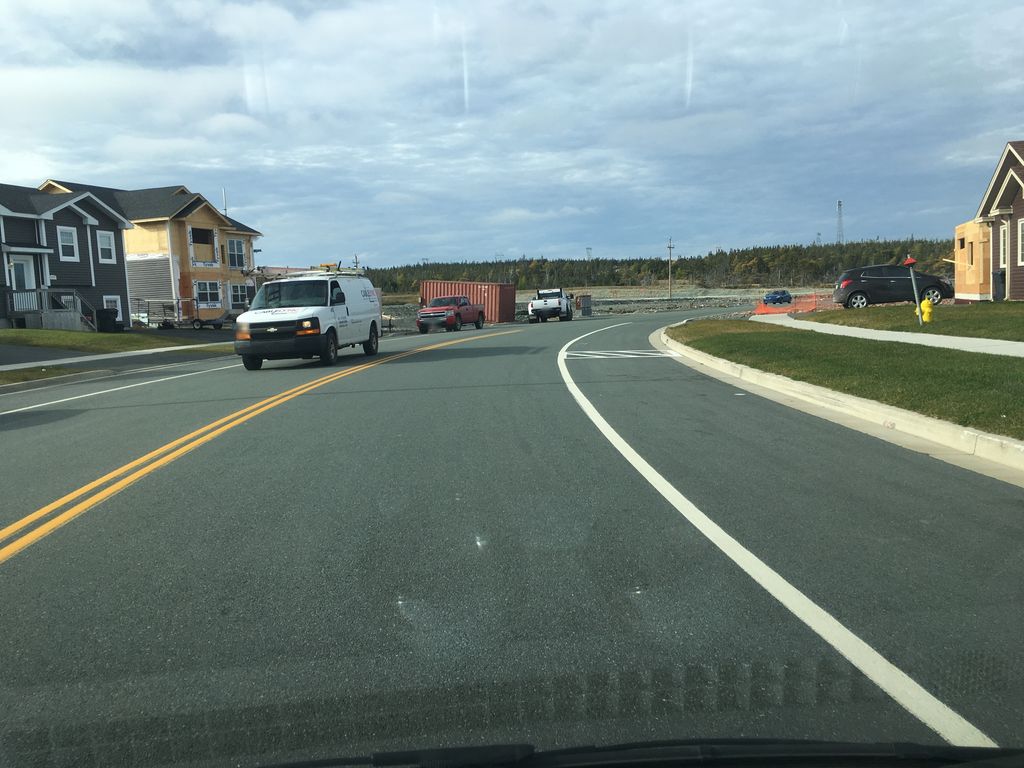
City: st_johns